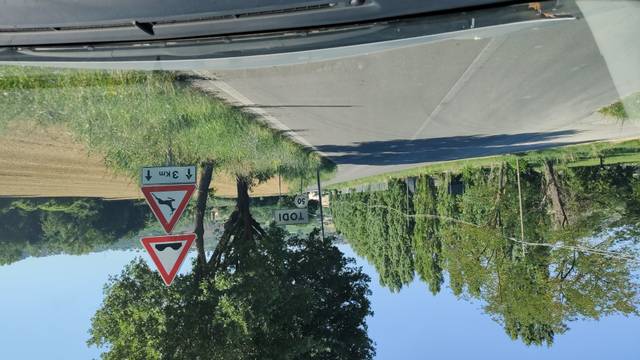
Region: Italy
Coordinates: 42.762, 12.413